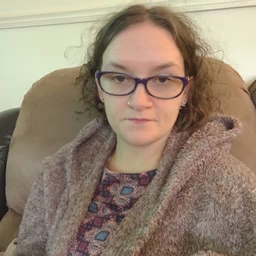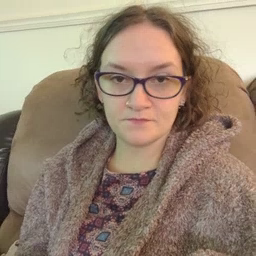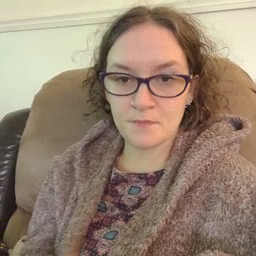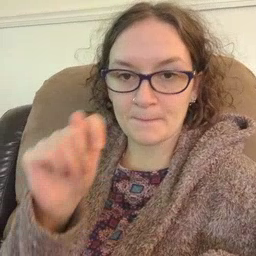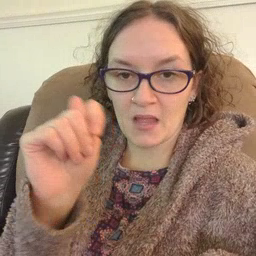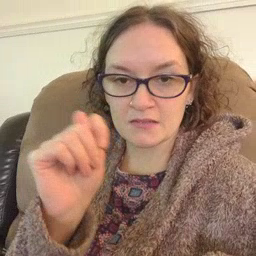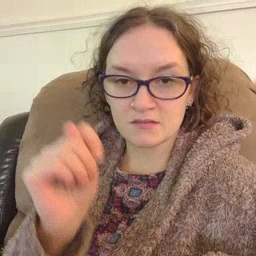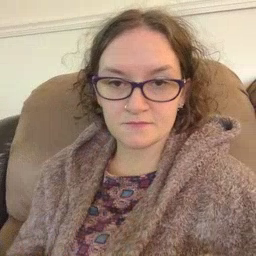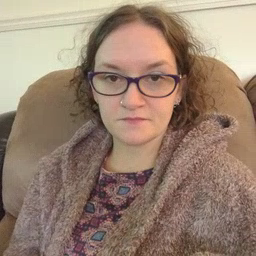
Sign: potty